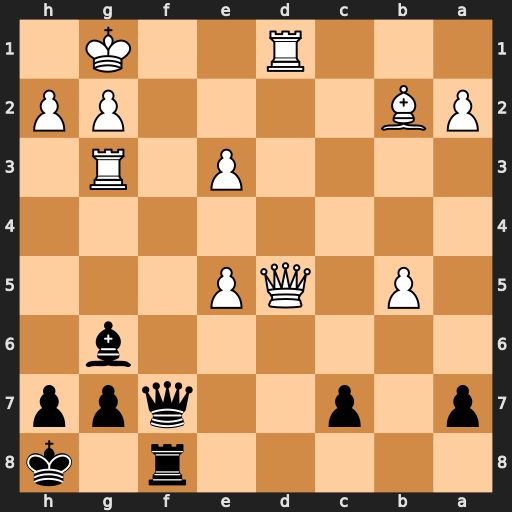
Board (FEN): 5r1k/p1p2qpp/6b1/1P1QP3/8/4P1R1/PB4PP/3R2K1
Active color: b
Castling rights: -
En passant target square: -
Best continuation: Qf2+ Kh1 Qf1+ Rxf1 Rxf1#